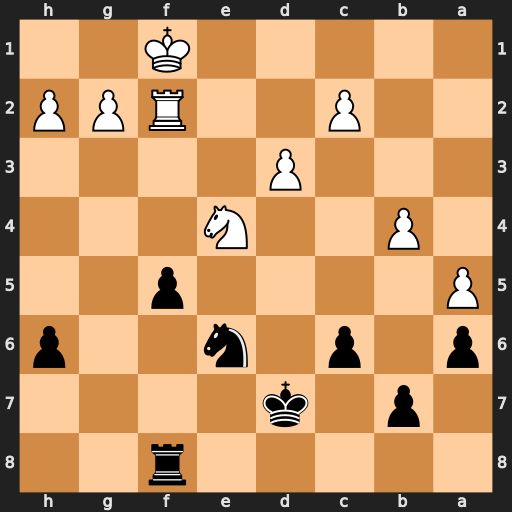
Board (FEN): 5r2/1p1k4/p1p1n2p/P4p2/1P2N3/3P4/2P2RPP/5K2
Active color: b
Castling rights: -
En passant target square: -
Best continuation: fxe4 Rxf8 Nxf8